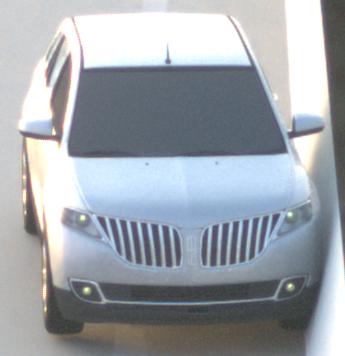
Make: Lincoln
Model: MKX
Detailed model: Gen. 1 CD3
Model produced from: 2010
Model produced until: 2015
Doors: 5
Color: white
Road condition: dry road
Daytime: dawn
Contrast: medium contrast